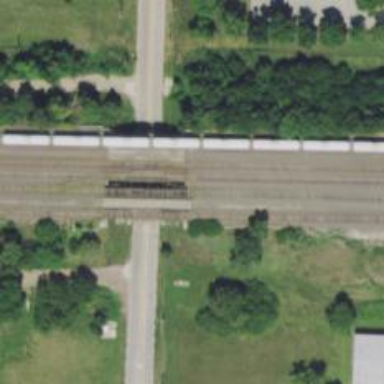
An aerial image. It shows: Railway bridge leading to rail yard.